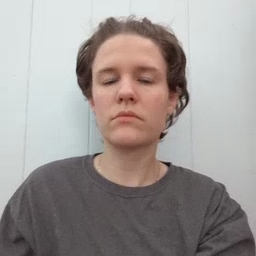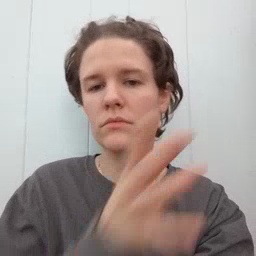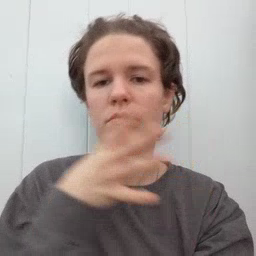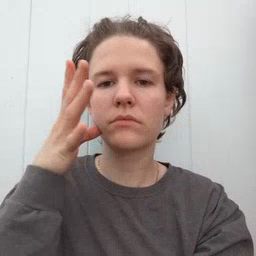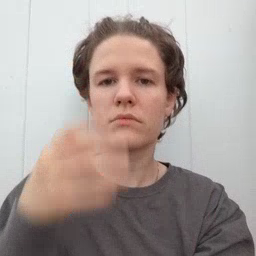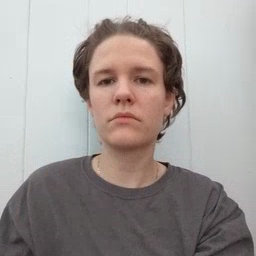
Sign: farm